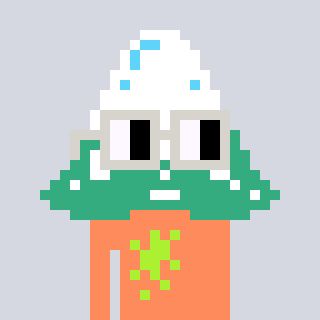
a pixel art character with square light gray glasses, a snowy mountain-shaped head and a peachy-colored body on a cool background